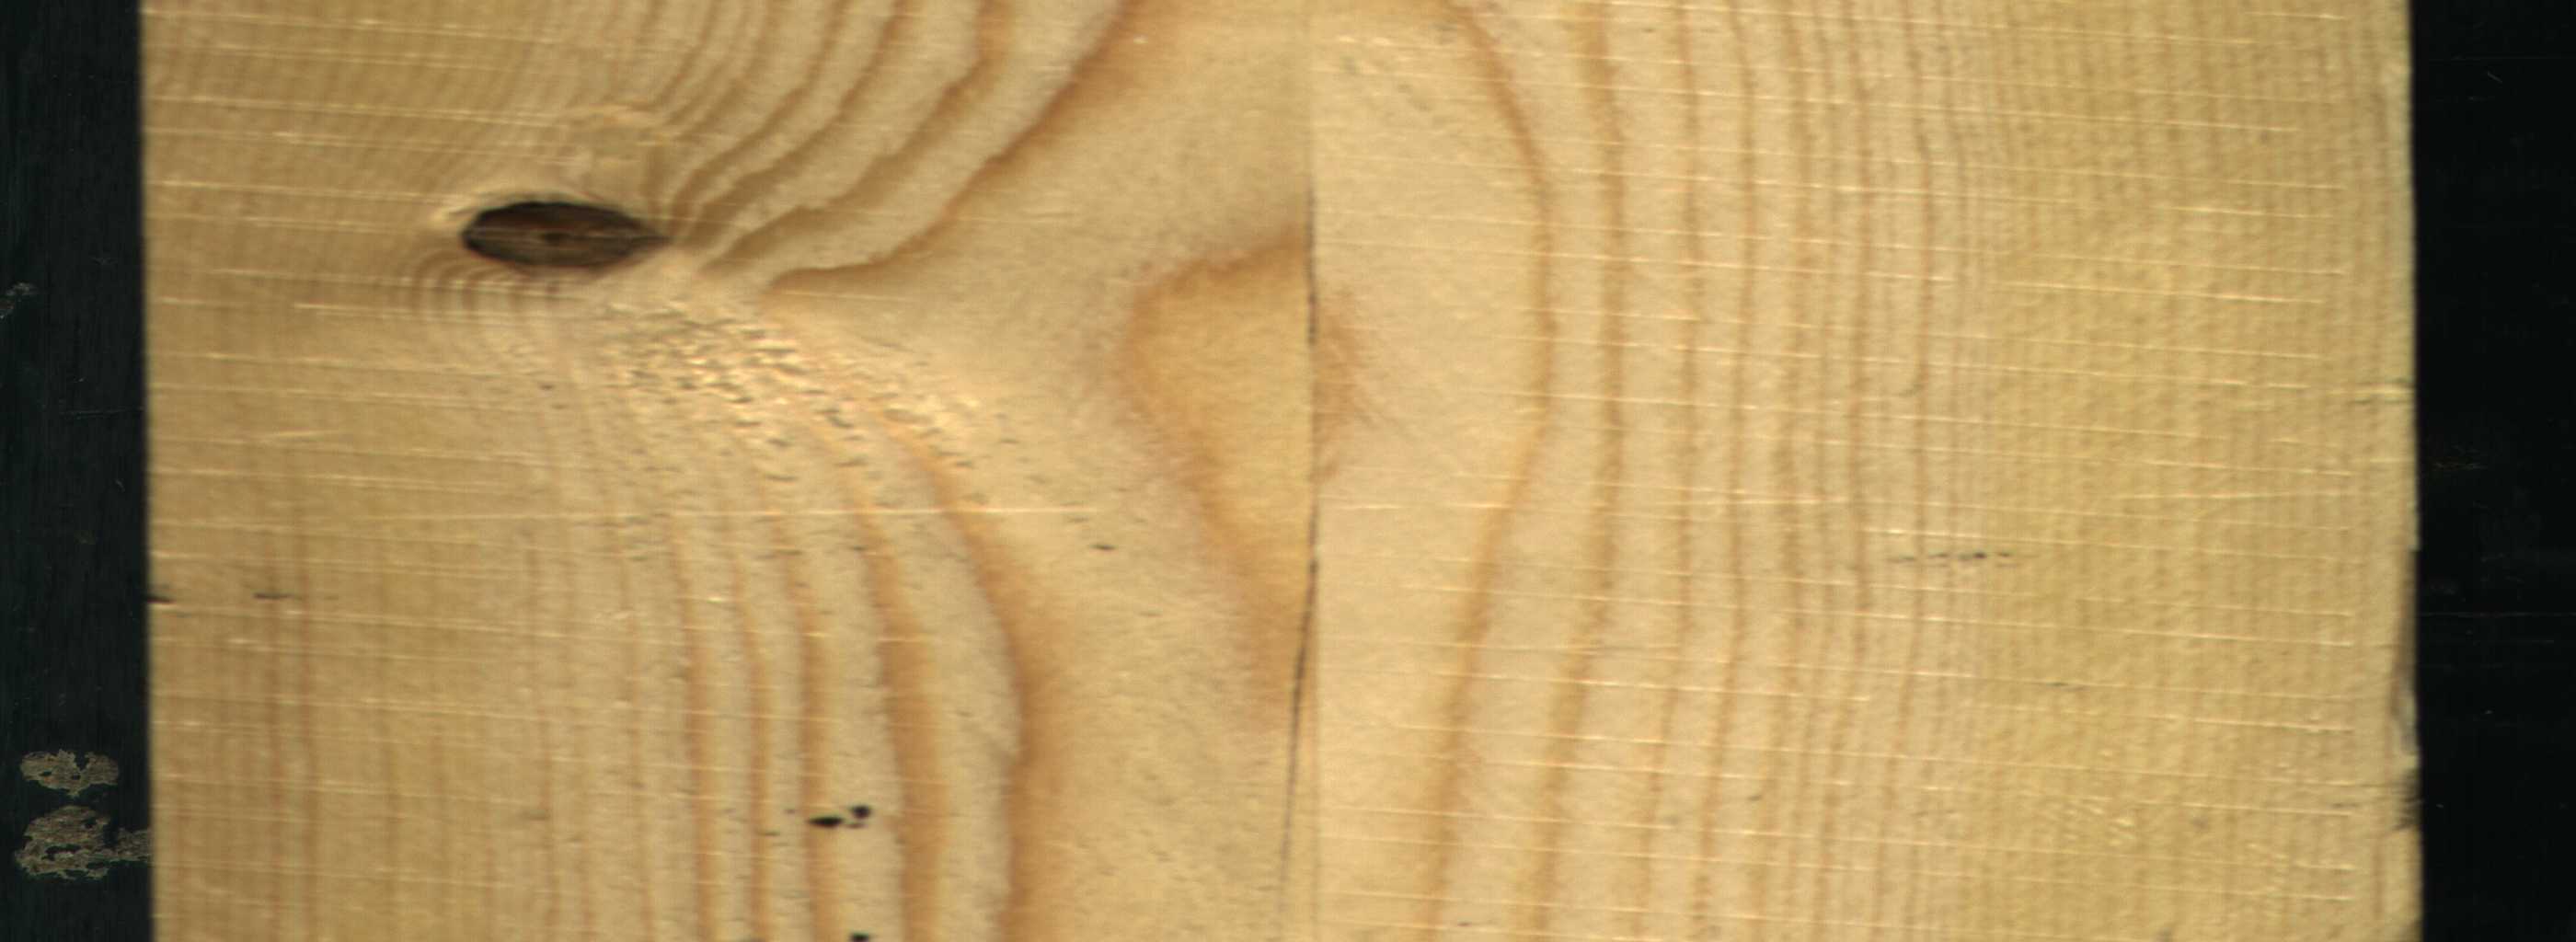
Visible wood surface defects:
Crack
Dead_Knot